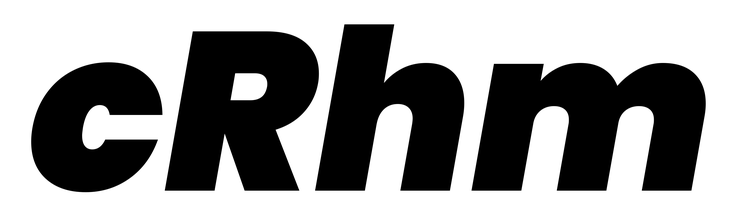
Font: Poppins-BlackItalic